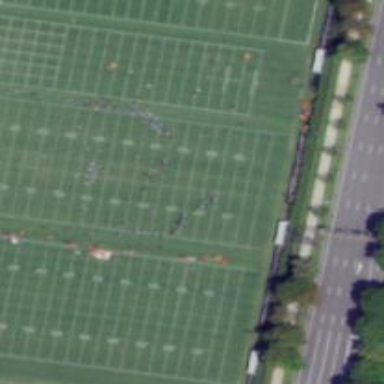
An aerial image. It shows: Pitch for American football.